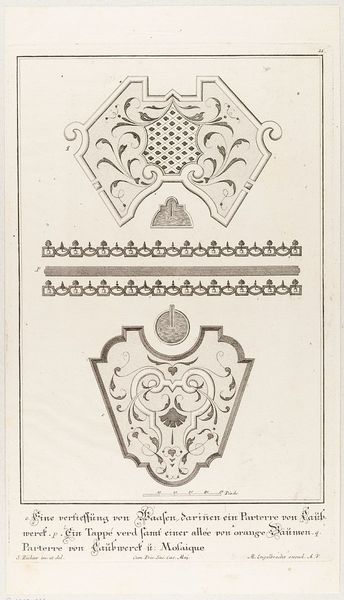
Titel: Blumenbeete
Künstler: Martin Engelbrecht
Standort: Hamburg
Institution: Museum für Kunst und Gewerbe Hamburg
Schlagwörter: barock, springbrunnen, papier, grafik, graphik, ornamente, fotografie, photographie, druckgraphik, druckgrafik, radierung, stich, laubwerk, blattwerk, blumenbeet, parterre, fontaine, kupferstich, wasserzeichen, parks, bandelwerk, reproduktionen, barockzeit, barockzeitalter, druckerzeugnisse, gärten, ornamentstich, vorlageblätter, gartenlabyrinth